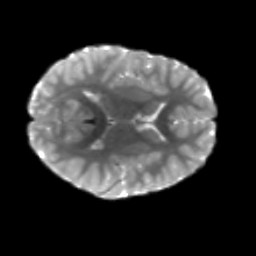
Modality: T2w
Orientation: axial
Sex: female
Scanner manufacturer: siemens
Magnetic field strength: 3 T
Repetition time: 3.7 s
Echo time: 0.08 s